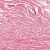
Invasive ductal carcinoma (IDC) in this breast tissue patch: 0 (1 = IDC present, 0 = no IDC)